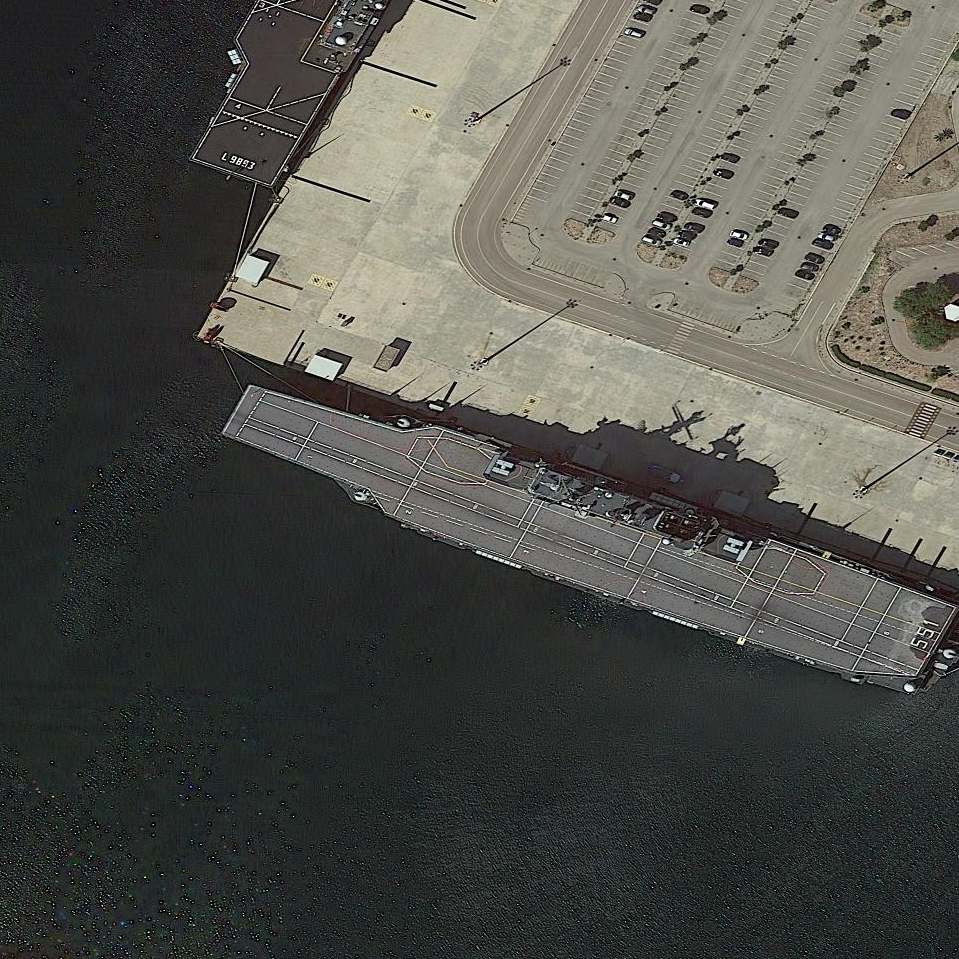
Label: aircraft_carrier